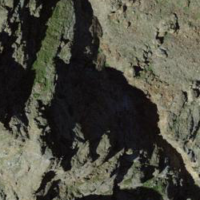
EUNIS habitat code: 48
Species observed at this site:
Ajuga pyramidalis